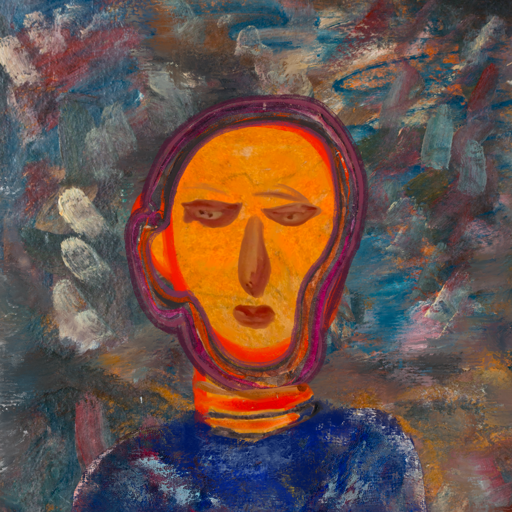
Background: Boggyland, Head And Neck Front: Sisters, Face Front: Pious_Lady, Bust: Irani, Hair Front: Hypocrite, Head Accessory: Blank, Second Necklace: Blank, Necklace: Experience, Baby: Blank